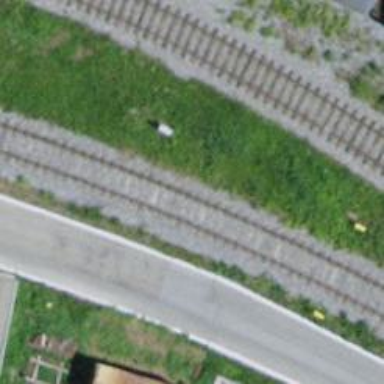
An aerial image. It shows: Single railway spur track.